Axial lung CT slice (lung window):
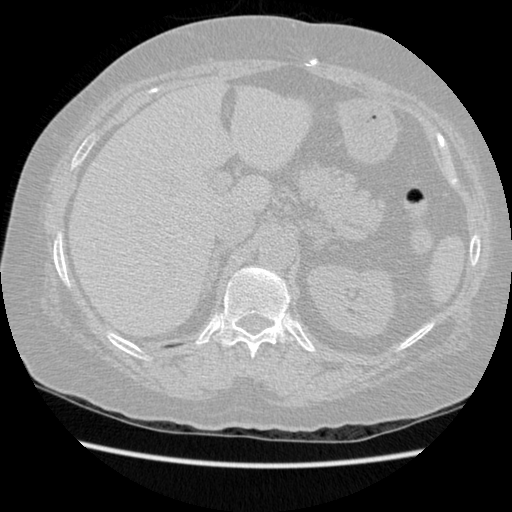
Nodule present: no